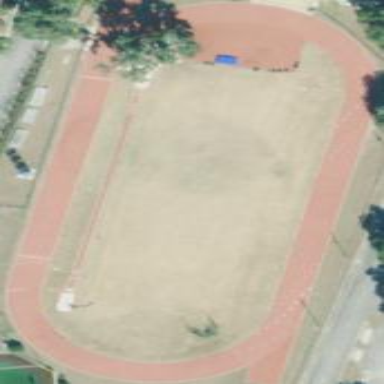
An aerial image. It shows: Track in leisure land.